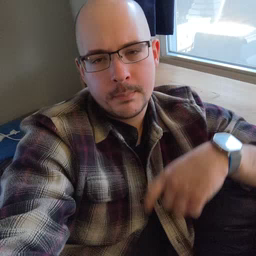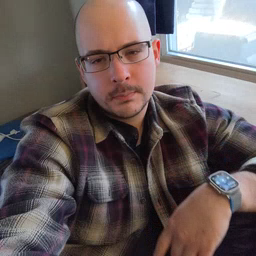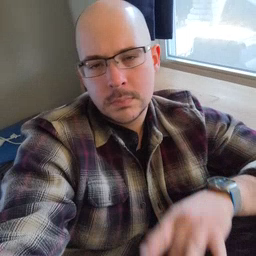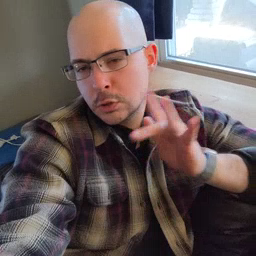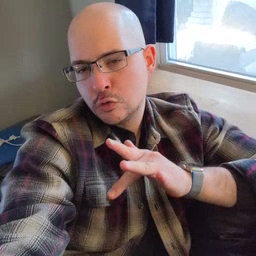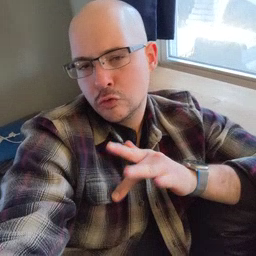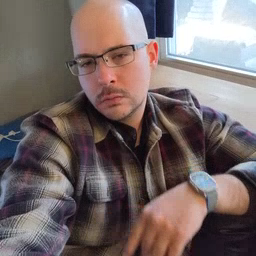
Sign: touch